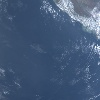
Label: water